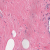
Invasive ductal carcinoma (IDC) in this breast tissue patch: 0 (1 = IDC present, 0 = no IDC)